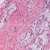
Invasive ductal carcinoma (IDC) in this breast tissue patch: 1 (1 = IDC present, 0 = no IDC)